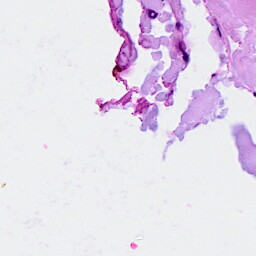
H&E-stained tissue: Breast